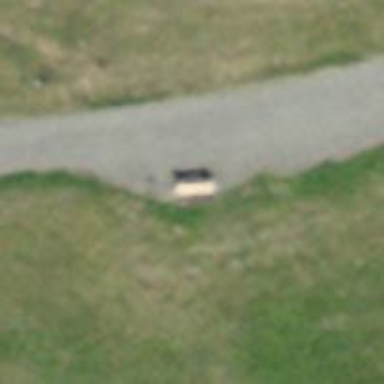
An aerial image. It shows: Brown bench in the vicinity.